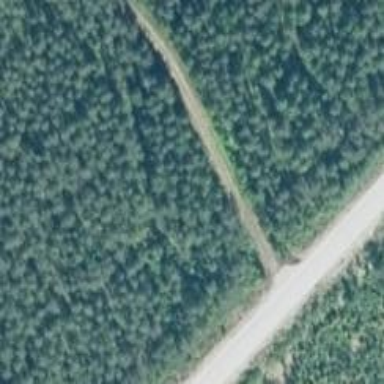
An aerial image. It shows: Simple road.